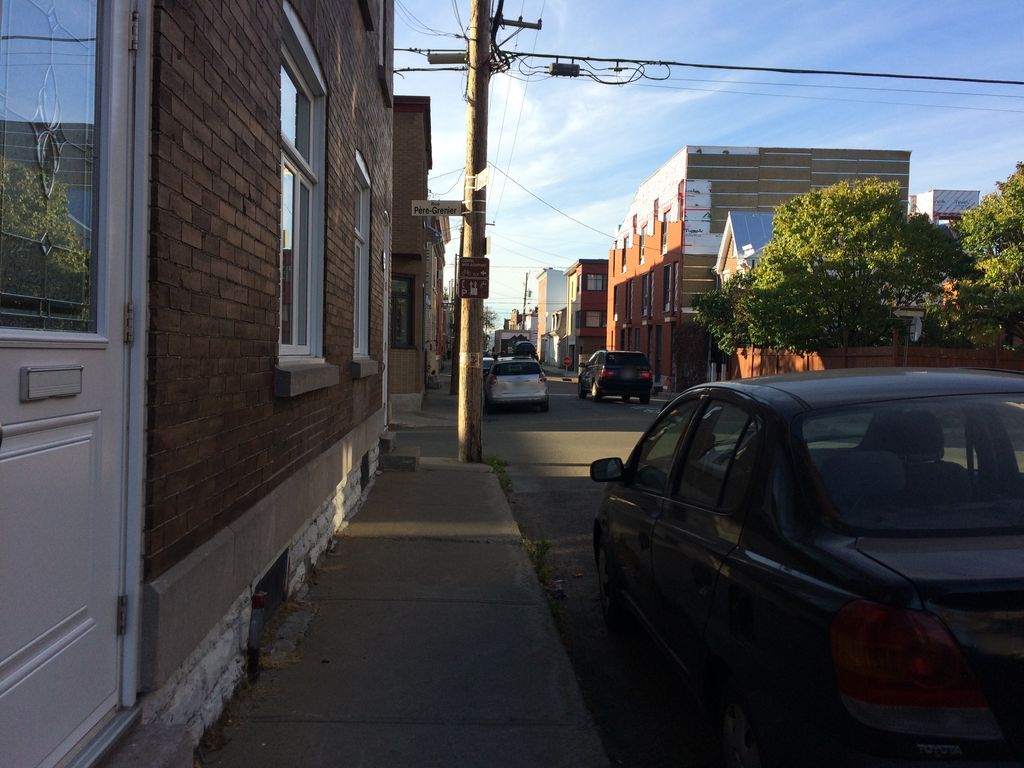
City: quebec_city